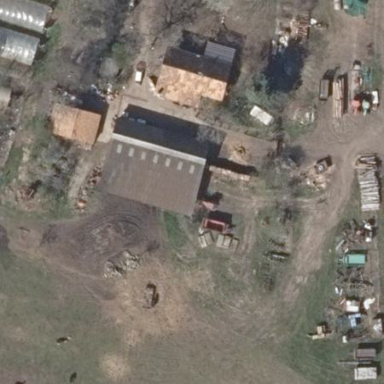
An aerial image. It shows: Farmyard area.